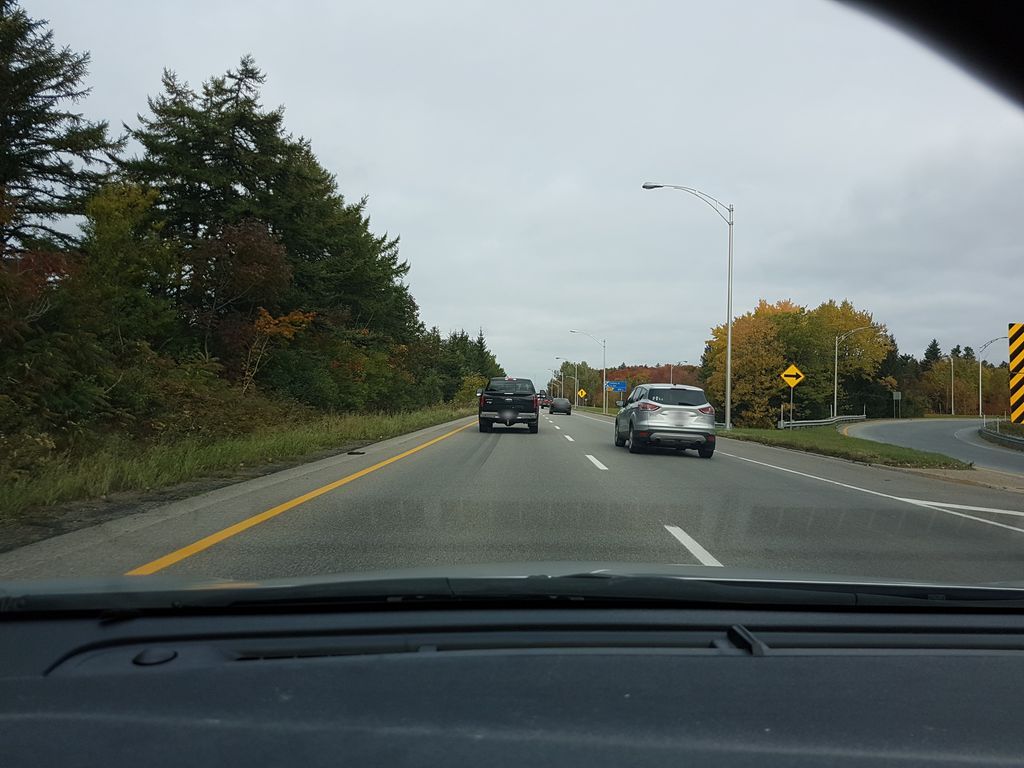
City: quebec_city